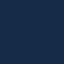
Land use / land cover: SeaLake